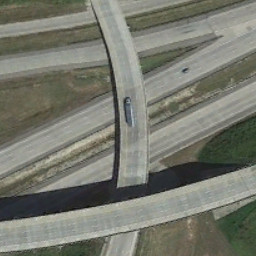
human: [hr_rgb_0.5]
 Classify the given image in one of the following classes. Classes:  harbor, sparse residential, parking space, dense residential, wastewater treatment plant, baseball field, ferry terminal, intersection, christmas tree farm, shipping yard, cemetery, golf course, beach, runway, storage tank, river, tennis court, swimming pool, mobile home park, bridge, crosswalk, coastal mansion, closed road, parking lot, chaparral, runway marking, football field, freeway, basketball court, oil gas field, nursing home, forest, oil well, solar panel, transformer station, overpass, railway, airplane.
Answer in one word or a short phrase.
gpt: overpass